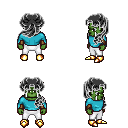
a pixel art fantasy rpg character, male body template, orc, green skin, teal long-sleeve shirt, white pants, gray princess hairstyle, cloth bracers, gold boots, four views (front, back, left, right), 2x2 character sprite sheet, small pixel art, hard edges, no anti-aliasing